Interaction volume radius: 5 \u00c5
Interaction volume height: 35 \u00c5
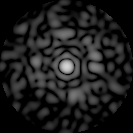
Disorder parameter: 0.8536